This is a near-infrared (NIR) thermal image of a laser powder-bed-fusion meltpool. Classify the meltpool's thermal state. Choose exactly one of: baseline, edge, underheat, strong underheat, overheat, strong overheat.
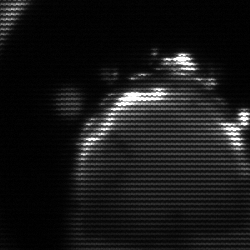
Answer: edge